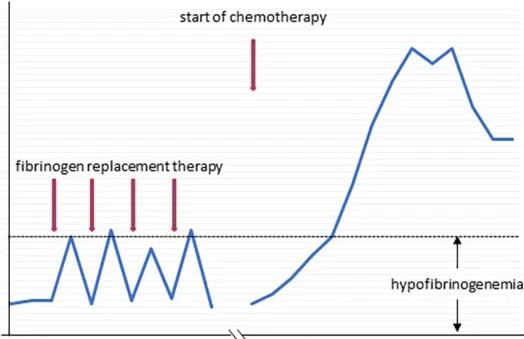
The levels of fibrinogen during hospitalization.
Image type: chart (chart)